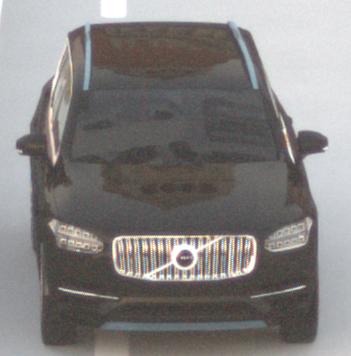
Make: Volvo
Model: XC90 B5
Detailed model: XC90 (L)
Model produced from: 2019/08
Model produced until: 2020/04
Doors: 5
Color: black
Road condition: dry road
Daytime: dawn
Contrast: low contrast